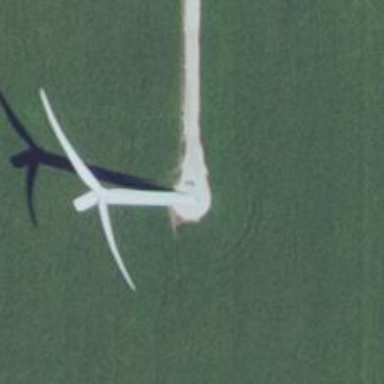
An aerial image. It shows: Wind generator using wind turbines of horizontal axis.